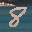
Label: 8